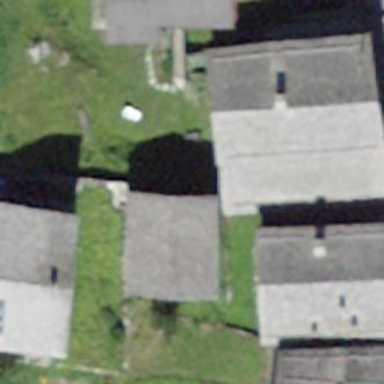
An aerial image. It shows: Building with tiled roof.